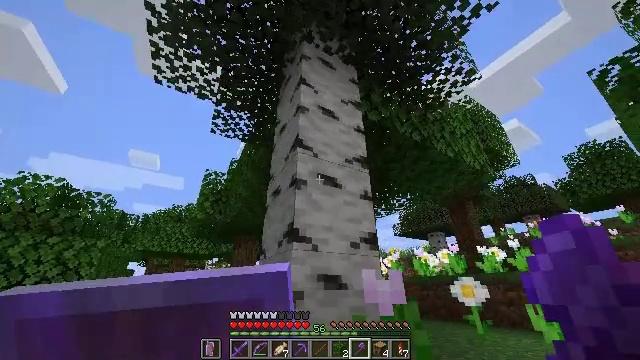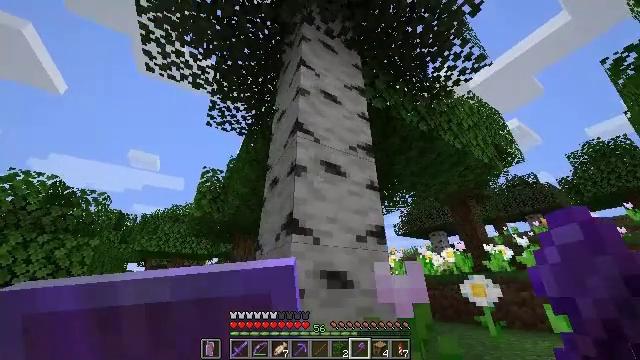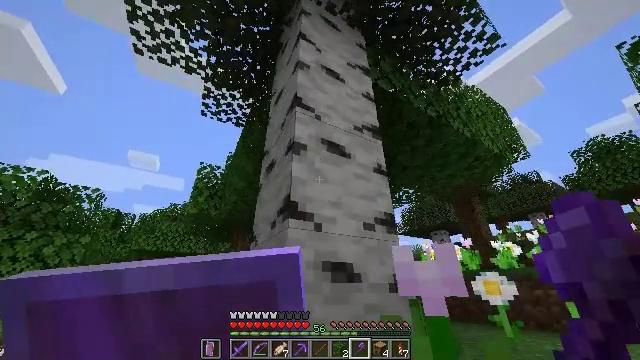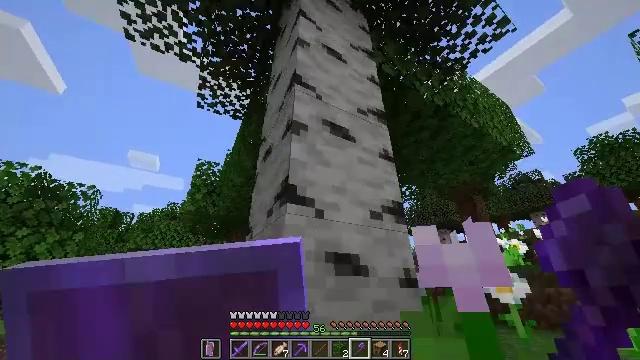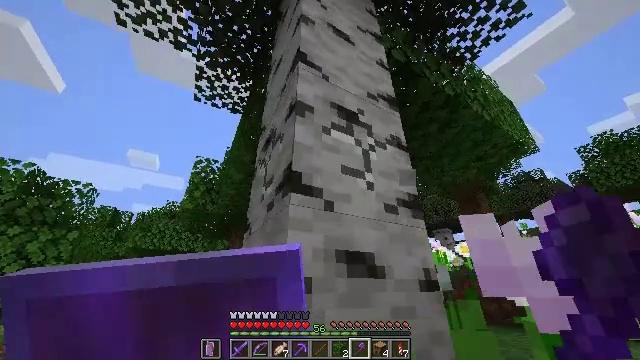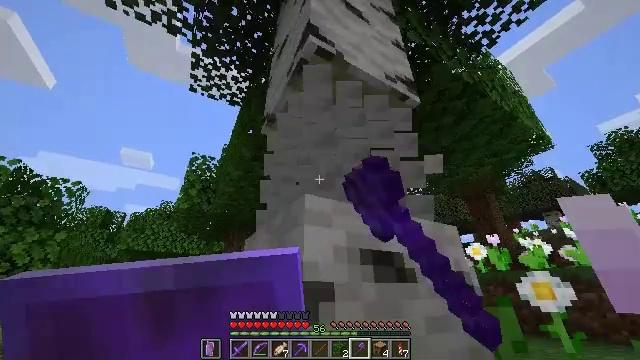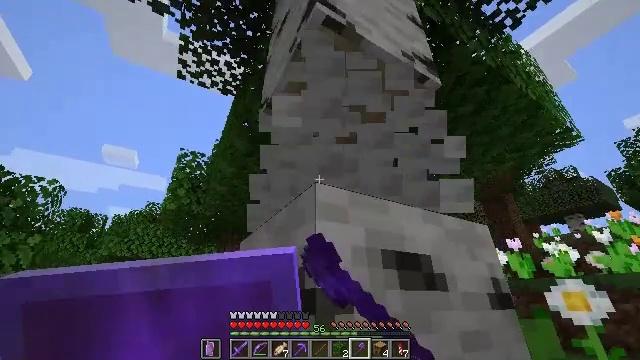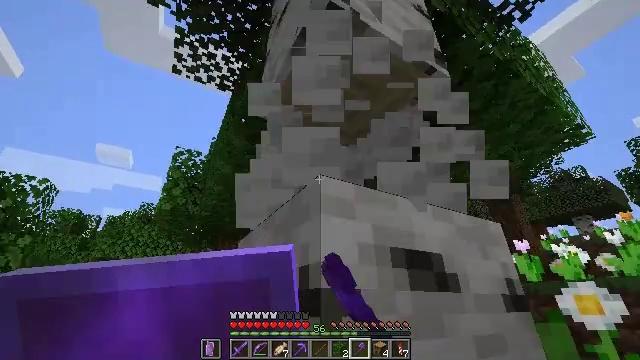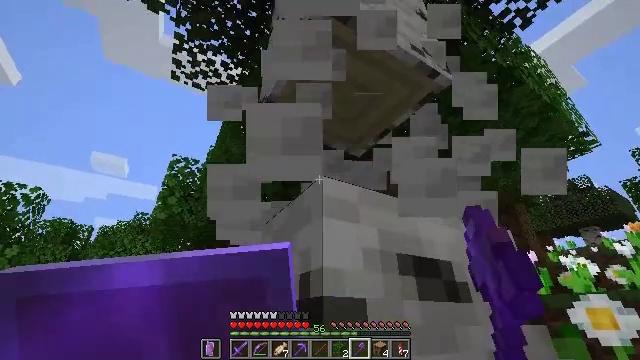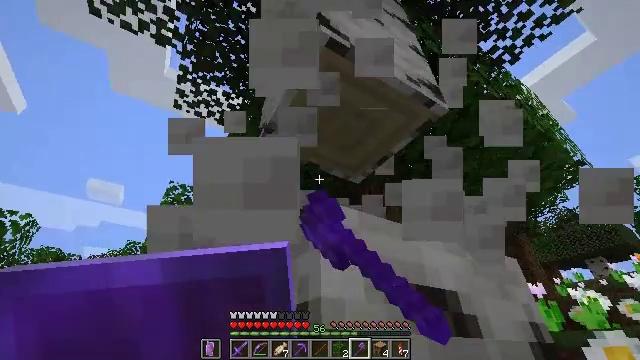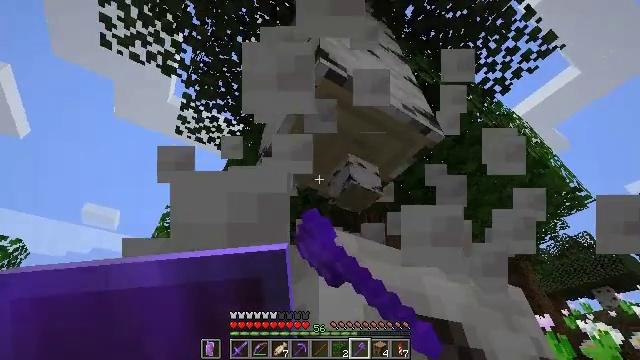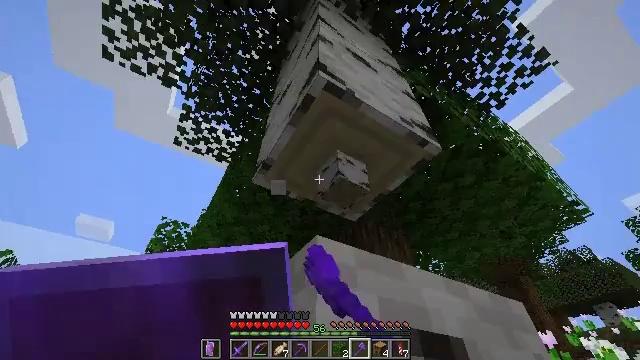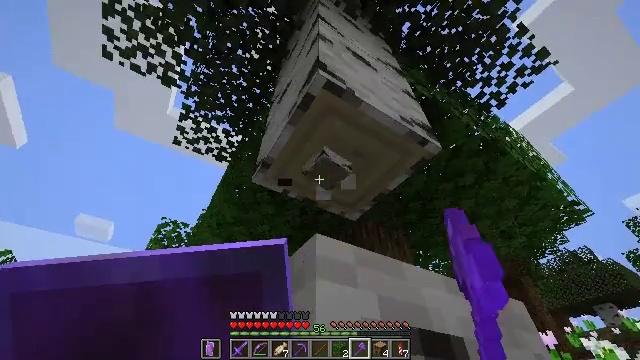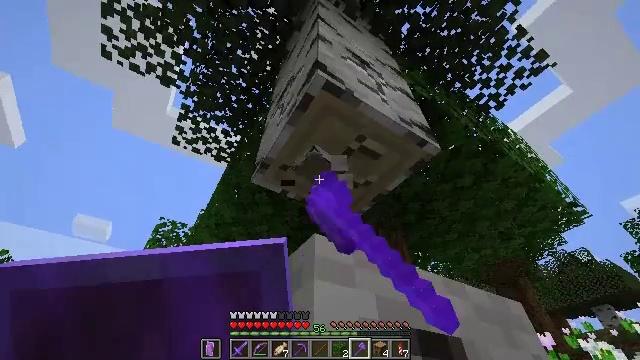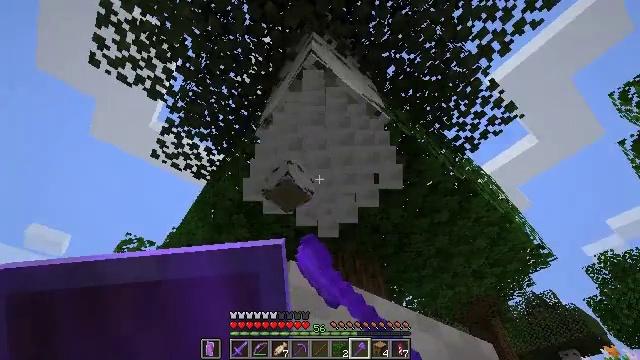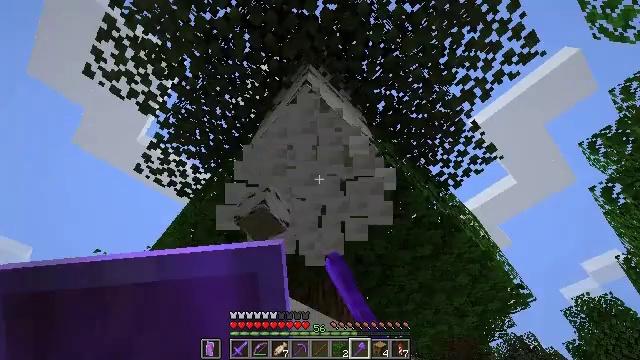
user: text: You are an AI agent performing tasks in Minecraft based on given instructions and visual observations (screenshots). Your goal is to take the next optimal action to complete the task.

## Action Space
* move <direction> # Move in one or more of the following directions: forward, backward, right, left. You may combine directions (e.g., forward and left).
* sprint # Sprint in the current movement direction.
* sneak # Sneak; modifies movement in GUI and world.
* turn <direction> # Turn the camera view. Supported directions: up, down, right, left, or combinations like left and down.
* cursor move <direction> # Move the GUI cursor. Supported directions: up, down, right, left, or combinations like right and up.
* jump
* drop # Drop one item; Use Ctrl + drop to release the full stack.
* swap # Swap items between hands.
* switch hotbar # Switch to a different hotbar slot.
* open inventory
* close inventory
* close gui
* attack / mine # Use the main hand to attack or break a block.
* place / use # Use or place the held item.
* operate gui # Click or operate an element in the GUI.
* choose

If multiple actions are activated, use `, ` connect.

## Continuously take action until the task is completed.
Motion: motion action
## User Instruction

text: Harvest birch logs from birch trees.
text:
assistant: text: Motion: move forward
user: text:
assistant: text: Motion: move forward
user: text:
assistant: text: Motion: move forward
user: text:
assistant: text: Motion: move forward, attack / mine
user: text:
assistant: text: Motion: attack / mine
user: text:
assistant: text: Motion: attack / mine
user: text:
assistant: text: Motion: attack / mine
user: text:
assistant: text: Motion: turn up, attack / mine
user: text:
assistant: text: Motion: turn up, attack / mine
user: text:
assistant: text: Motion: turn up, attack / mine
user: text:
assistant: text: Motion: turn up, attack / mine
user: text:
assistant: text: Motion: attack / mine
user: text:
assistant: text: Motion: attack / mine
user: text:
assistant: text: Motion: turn right and up, attack / mine
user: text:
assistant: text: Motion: turn right and up, attack / mine
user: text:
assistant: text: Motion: turn up, attack / mine
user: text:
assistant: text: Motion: attack / mine
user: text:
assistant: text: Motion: turn up, attack / mine
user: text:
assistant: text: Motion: turn up, attack / mine
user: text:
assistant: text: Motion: turn up, attack / mine
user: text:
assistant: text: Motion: attack / mine
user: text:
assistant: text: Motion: attack / mine
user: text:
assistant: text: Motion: attack / mine
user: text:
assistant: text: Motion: attack / mine
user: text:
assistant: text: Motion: attack / mine
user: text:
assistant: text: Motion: attack / mine
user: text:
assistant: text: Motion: attack / mine
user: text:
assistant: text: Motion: attack / mine
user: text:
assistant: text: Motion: attack / mine
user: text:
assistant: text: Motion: attack / mine